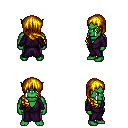
a pixel art fantasy rpg character, male body template, orc, green skin, purple robe, magenta pants, blonde right-swept hairstyle, four views (front, back, left, right), 2x2 character sprite sheet, small pixel art, hard edges, no anti-aliasing